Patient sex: M
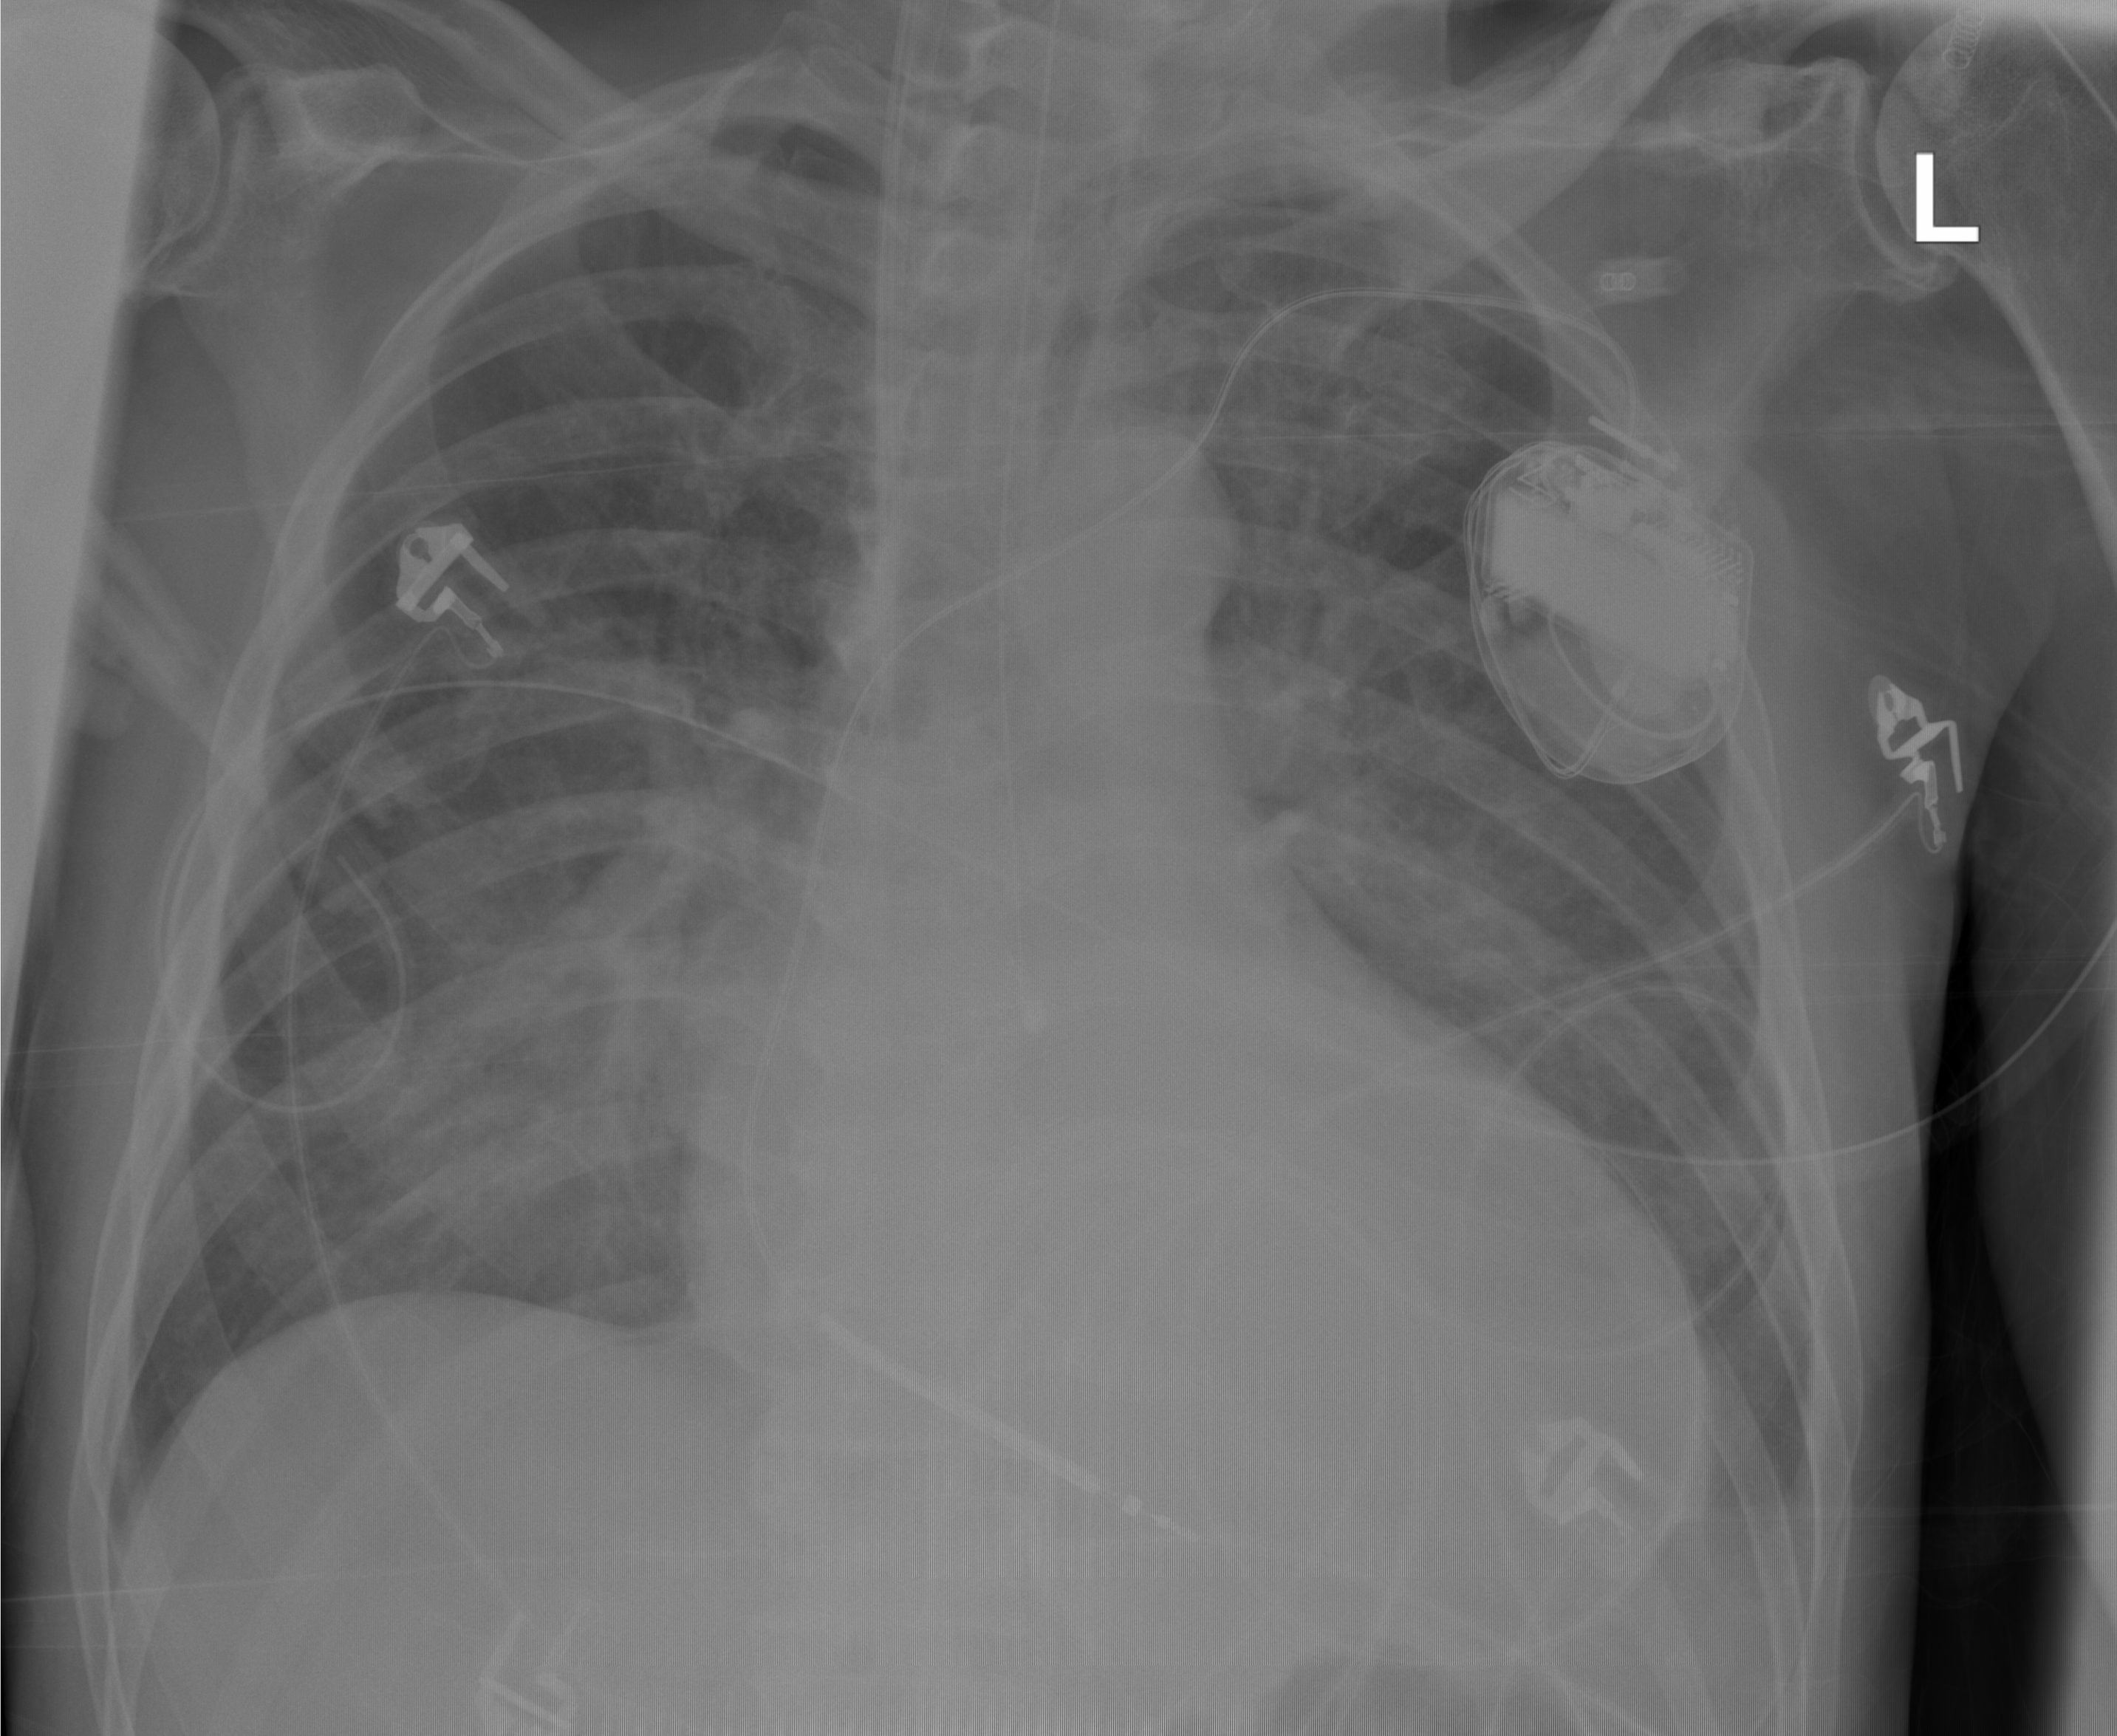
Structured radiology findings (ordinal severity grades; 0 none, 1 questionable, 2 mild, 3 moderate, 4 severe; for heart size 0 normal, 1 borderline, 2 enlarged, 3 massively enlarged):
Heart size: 2
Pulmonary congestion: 0
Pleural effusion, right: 0
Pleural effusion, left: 0
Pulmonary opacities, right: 2
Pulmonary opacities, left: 2
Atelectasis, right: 0
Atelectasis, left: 0